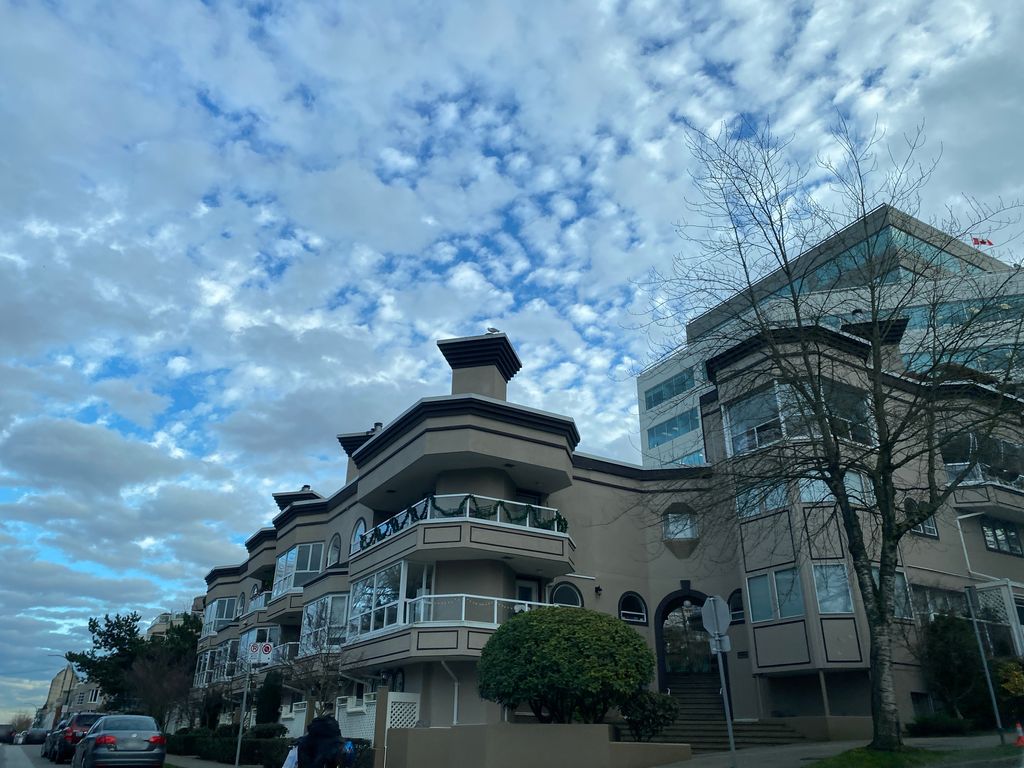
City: vancouver